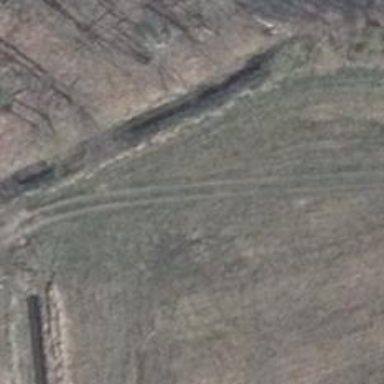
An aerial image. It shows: Track with very rough surface.